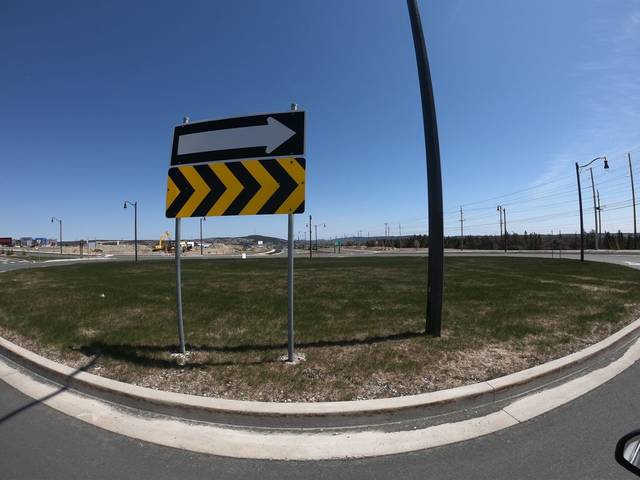
Region: Canada
Coordinates: 47.506, -52.829